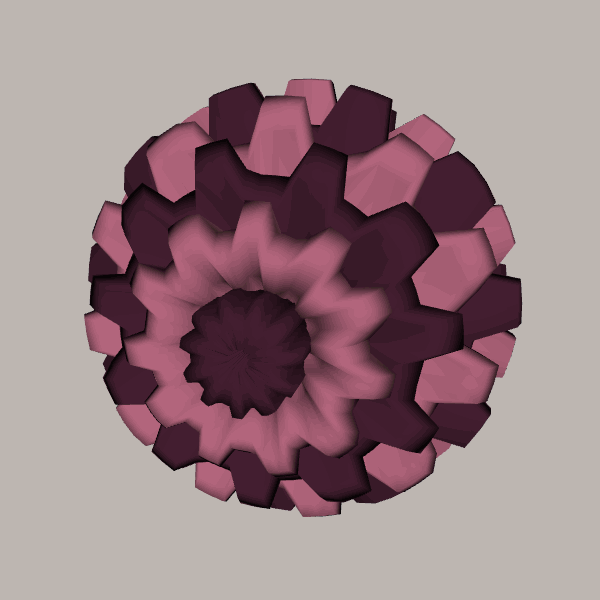
Background: light